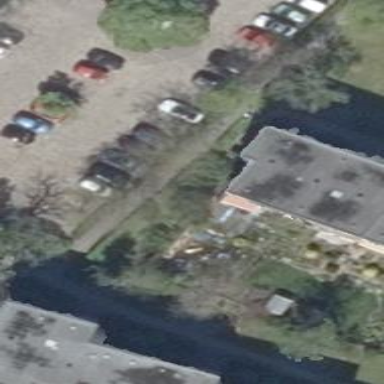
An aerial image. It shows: Building with apartments and flat roof.